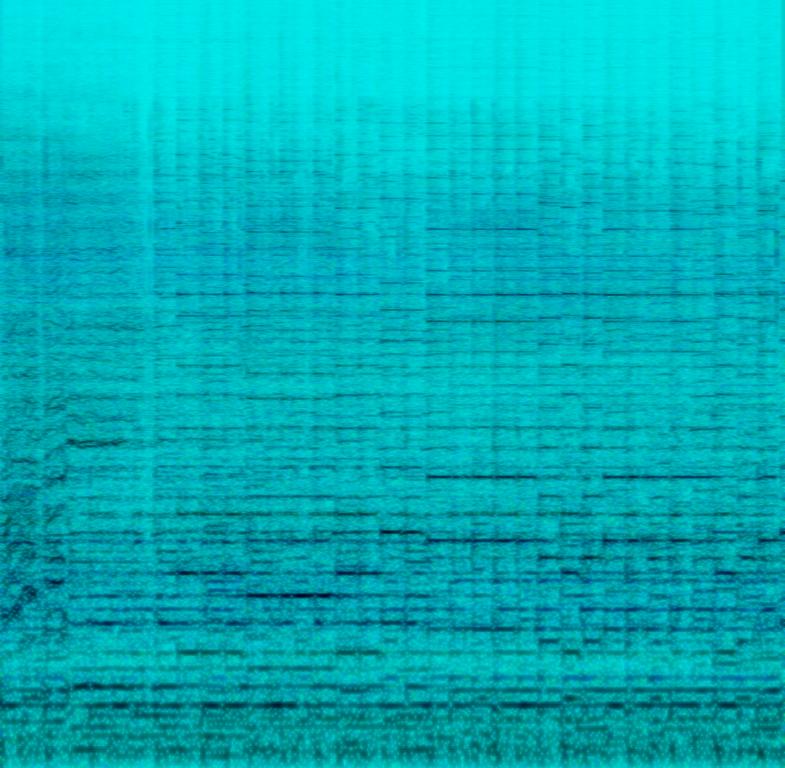
The low quality recording features a live performance of a folk song and it contains harmonized mixed vocals singing over groovy bass, groovy accordion melody and arpeggiated acoustic guitar solo melody. The recording took place outdoors, since there was some crowd chattering and nature sounds. It sounds happy and fun.